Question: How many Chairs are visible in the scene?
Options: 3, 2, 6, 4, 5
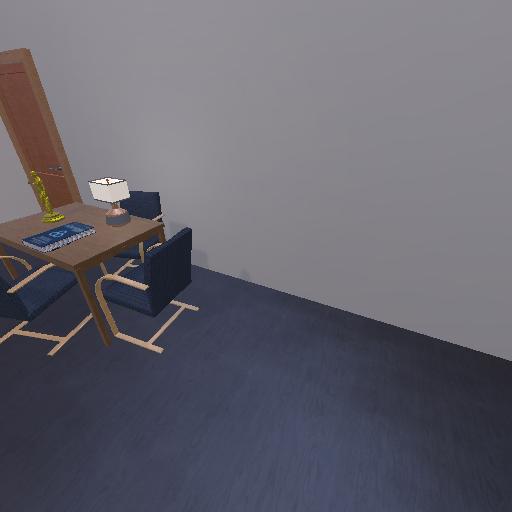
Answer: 3